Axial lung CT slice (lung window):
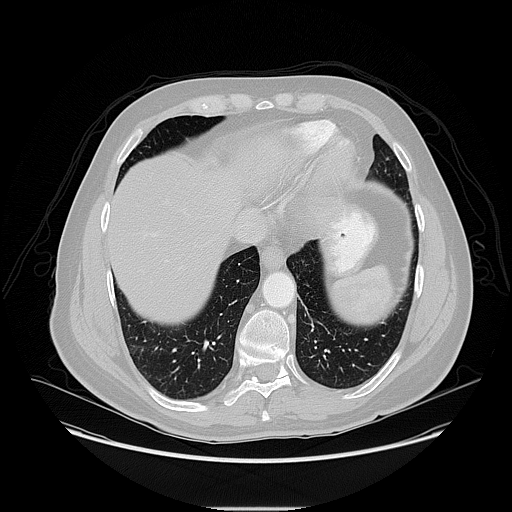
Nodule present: no